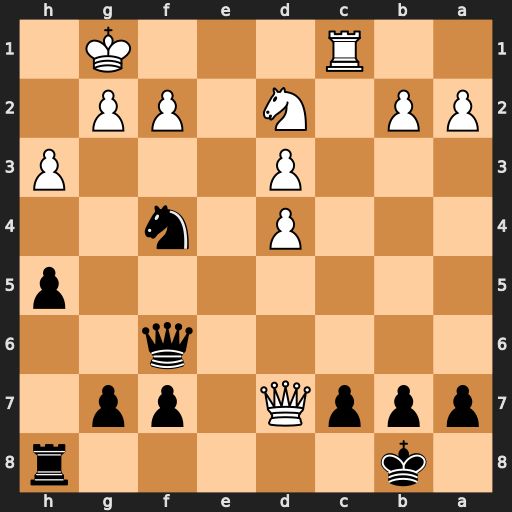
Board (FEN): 1k5r/pppQ1pp1/5q2/7p/3P1n2/3P3P/PP1N1PP1/2R3K1
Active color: b
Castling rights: -
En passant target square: -
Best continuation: Ne2+ Kh1 Nxc1